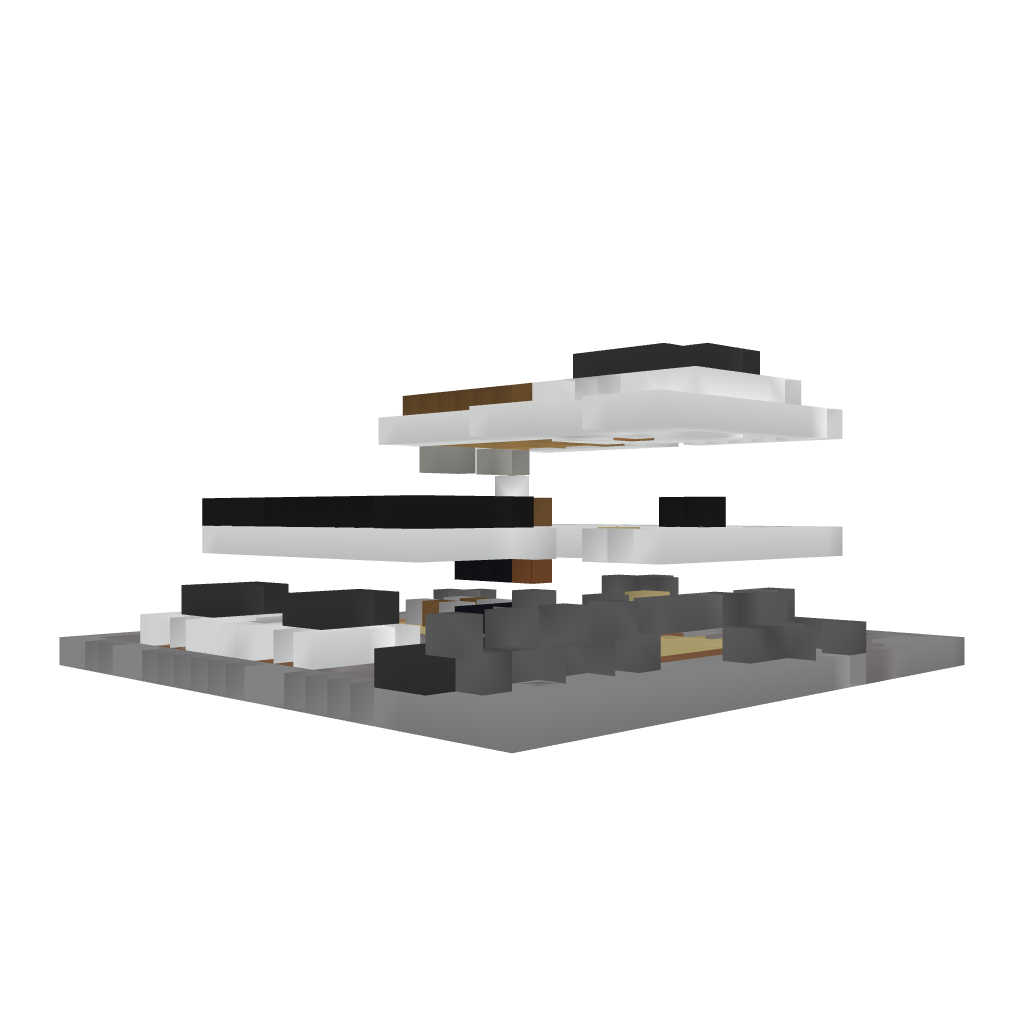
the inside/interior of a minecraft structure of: Modern Style House #2 | 1.6.4